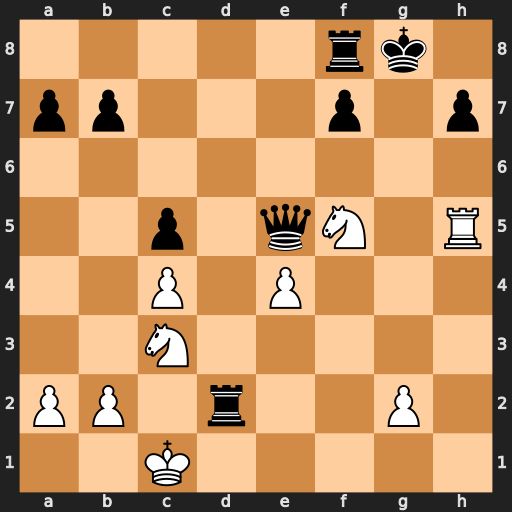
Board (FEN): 5rk1/pp3p1p/8/2p1qN1R/2P1P3/2N5/PP1r2P1/2K5
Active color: w
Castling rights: -
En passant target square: -
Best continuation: Nh6+ Kg7 Rxe5